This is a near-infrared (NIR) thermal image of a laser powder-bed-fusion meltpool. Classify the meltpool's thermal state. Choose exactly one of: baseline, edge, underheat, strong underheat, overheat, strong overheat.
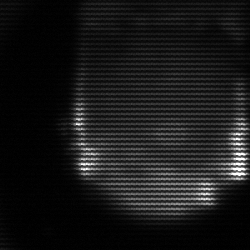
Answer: edge